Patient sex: M
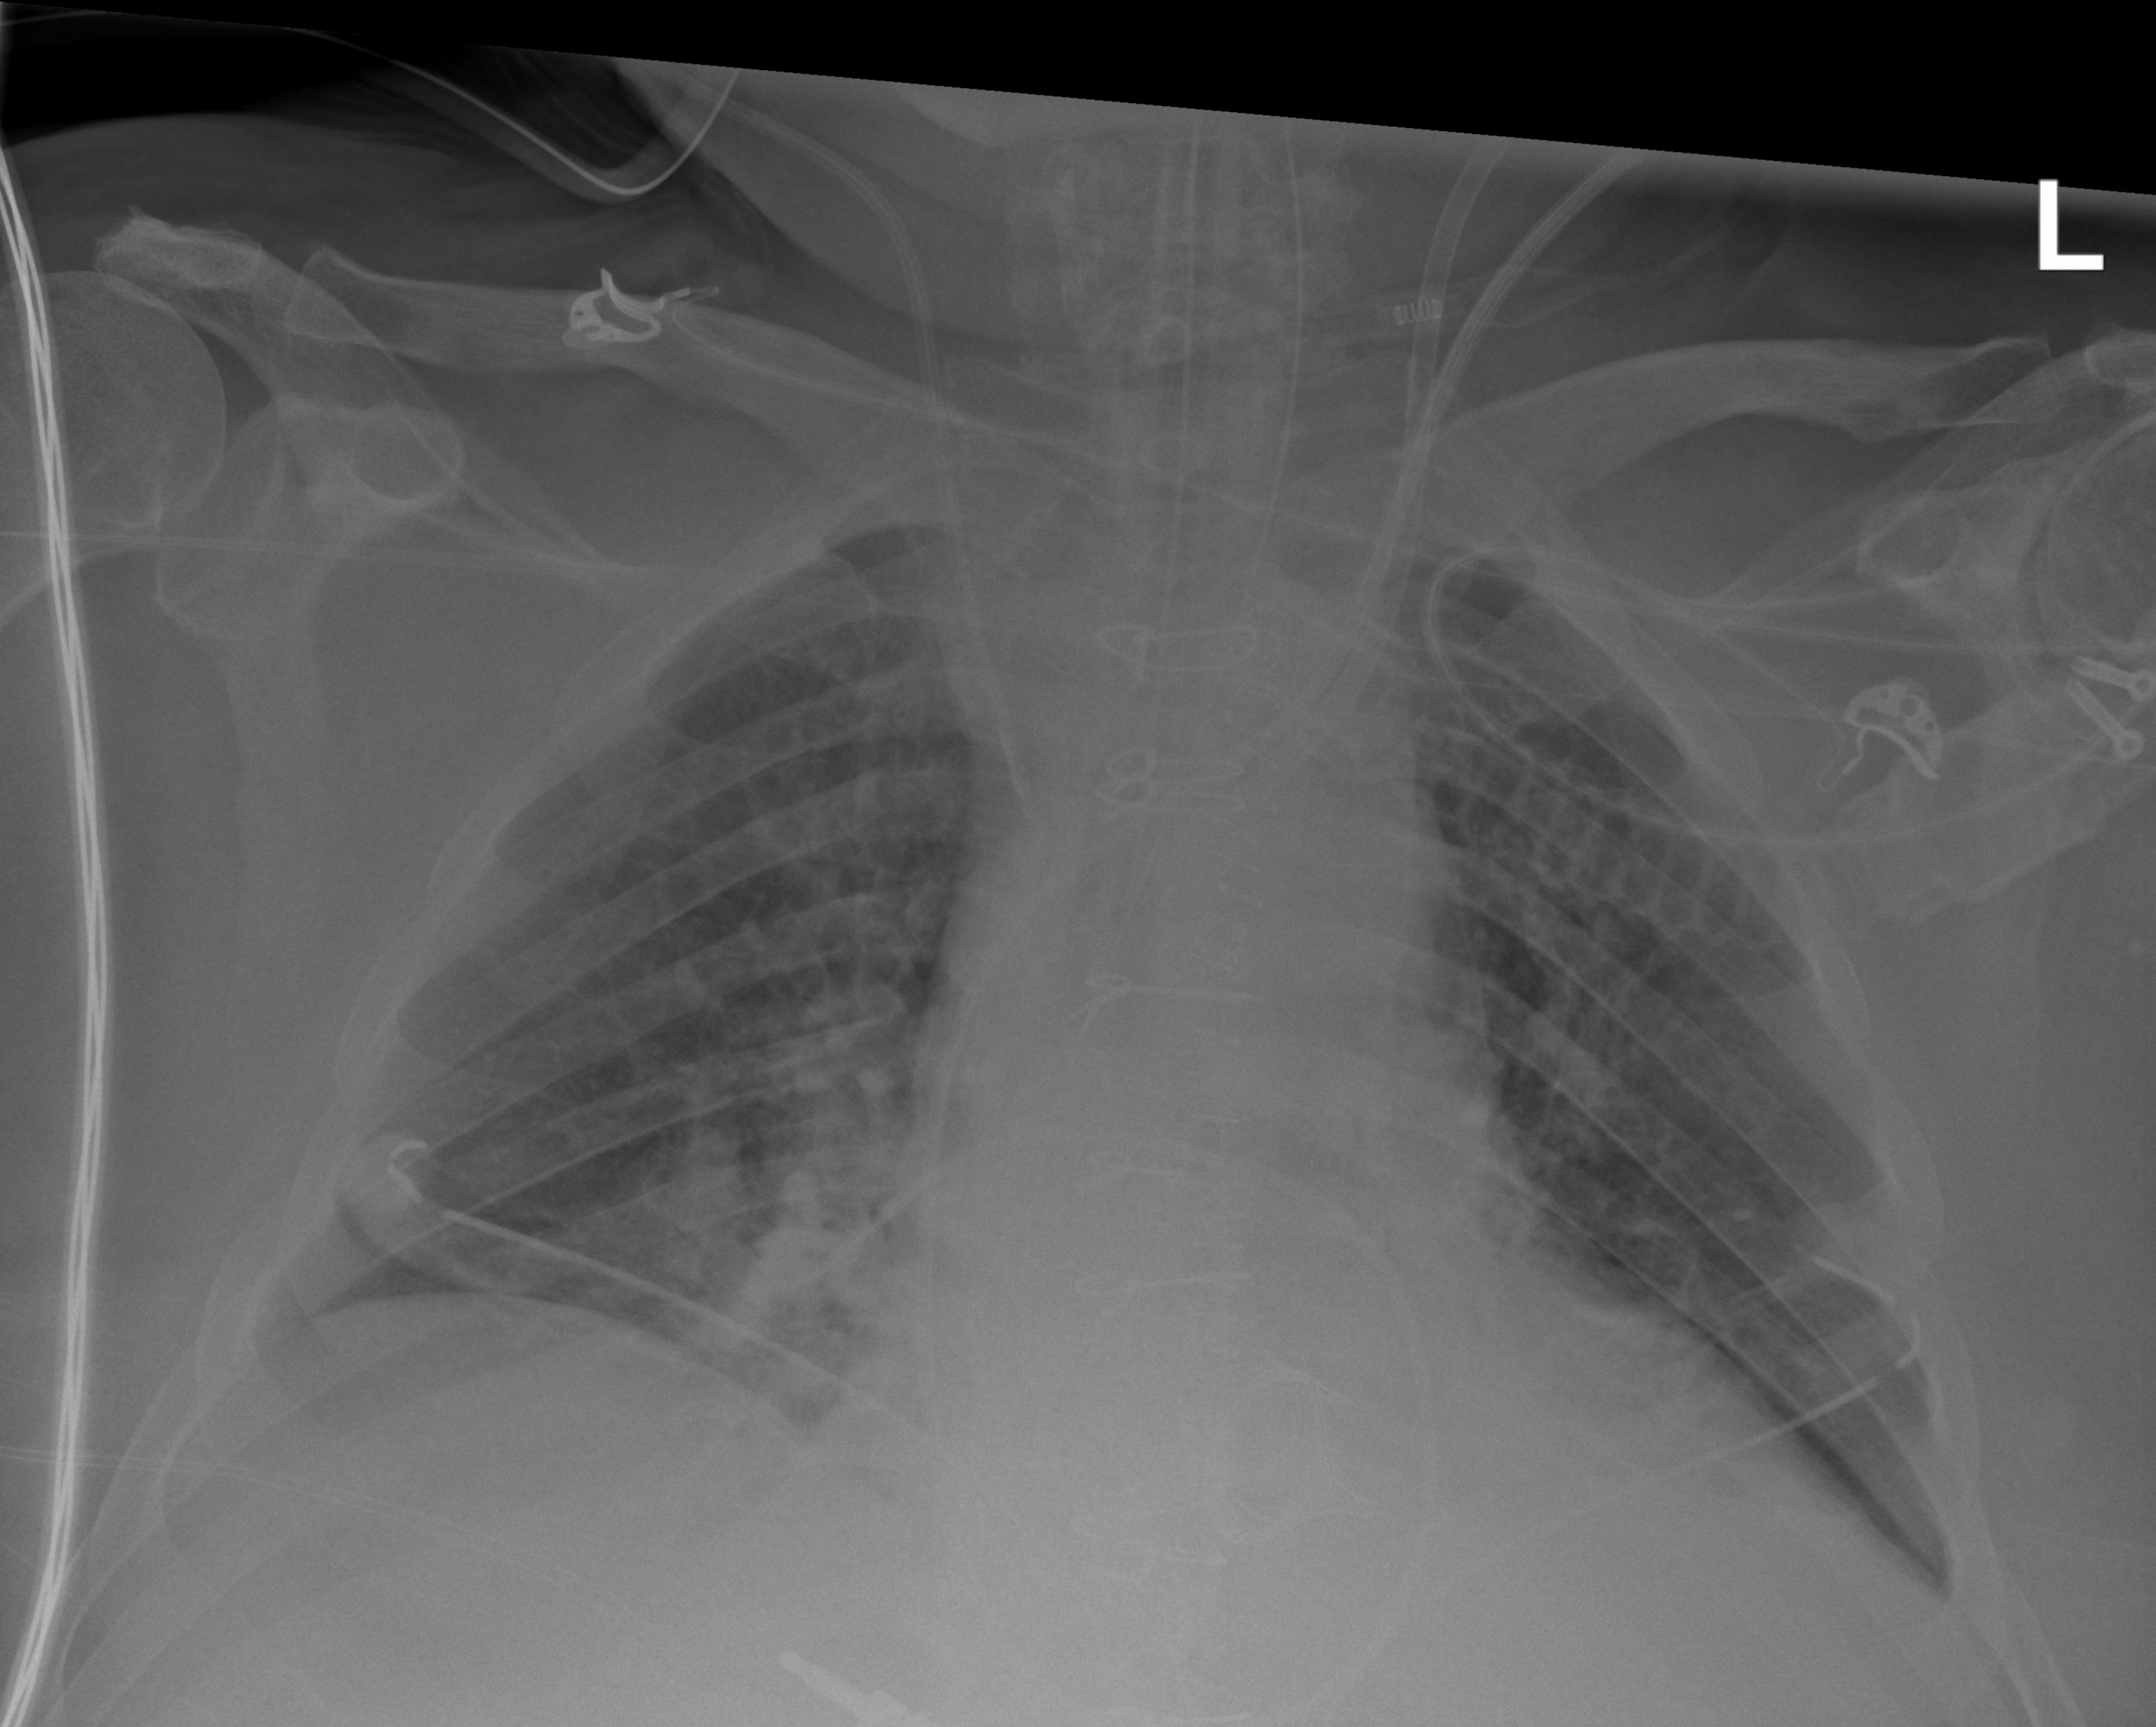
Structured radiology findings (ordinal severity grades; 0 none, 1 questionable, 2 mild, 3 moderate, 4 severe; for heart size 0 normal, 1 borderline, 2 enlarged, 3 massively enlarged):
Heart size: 2
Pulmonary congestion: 2
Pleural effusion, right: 0
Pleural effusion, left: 0
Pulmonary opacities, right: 0
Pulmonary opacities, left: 0
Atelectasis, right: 2
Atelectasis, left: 2